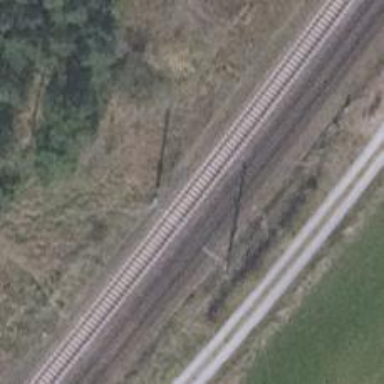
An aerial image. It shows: Railway signal.